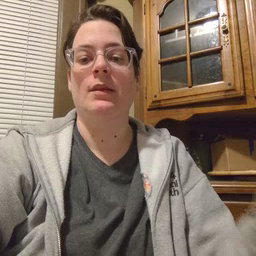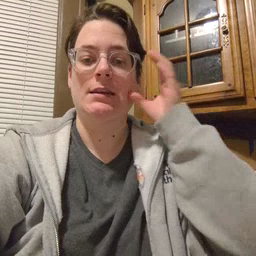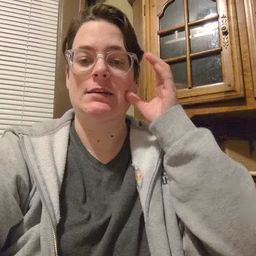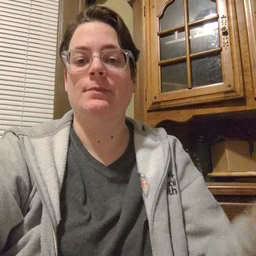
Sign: listen